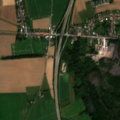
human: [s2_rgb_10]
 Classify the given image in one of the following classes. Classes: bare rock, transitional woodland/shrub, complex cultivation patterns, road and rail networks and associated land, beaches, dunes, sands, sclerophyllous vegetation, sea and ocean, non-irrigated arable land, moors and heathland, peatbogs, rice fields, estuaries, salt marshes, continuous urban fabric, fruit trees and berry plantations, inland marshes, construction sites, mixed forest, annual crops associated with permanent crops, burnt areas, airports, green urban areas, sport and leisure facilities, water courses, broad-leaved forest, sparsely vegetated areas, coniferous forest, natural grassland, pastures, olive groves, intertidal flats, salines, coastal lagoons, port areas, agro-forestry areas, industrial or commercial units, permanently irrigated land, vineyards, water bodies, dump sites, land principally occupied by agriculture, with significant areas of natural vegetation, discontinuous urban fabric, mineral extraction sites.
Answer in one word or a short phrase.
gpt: discontinuous urban fabric, non-irrigated arable land, complex cultivation patterns, broad-leaved forest, transitional woodland/shrub